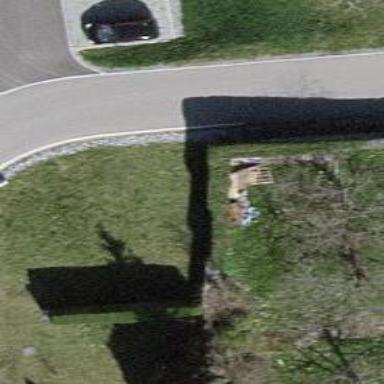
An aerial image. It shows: Dry stone wall barrier.